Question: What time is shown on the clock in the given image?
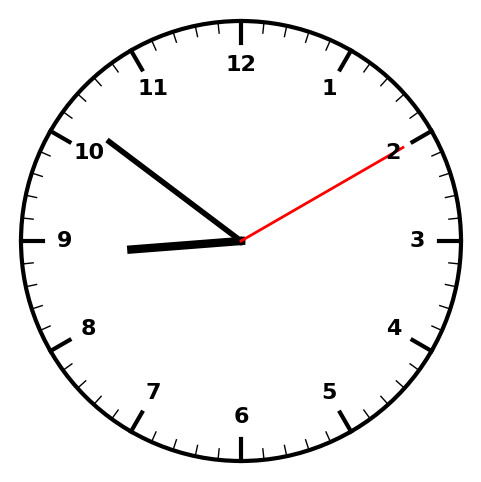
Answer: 08:51:10